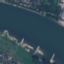
Land use / land cover: River